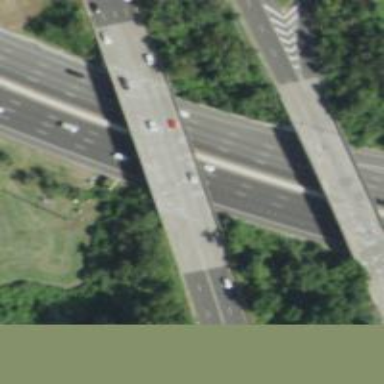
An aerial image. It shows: Urban freeway or expressway.